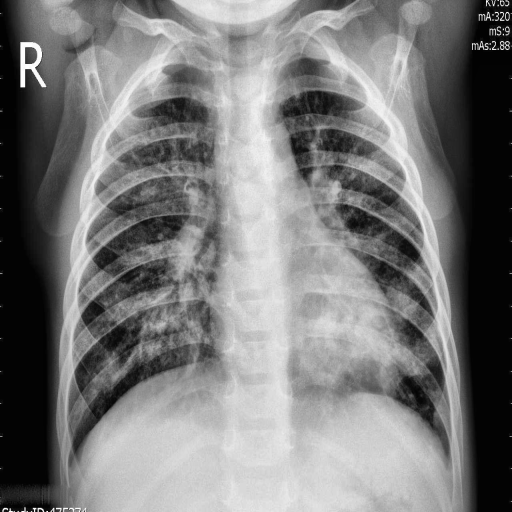
Finding: PNEUMONIA